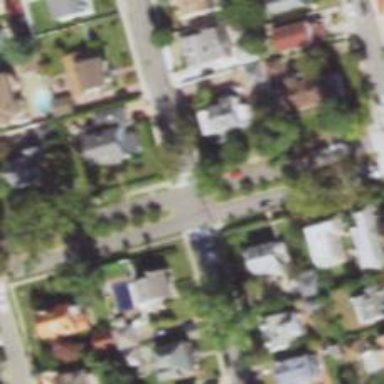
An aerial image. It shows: Residential road.